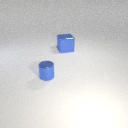
small blue metal cylinder in front of large blue metal cube